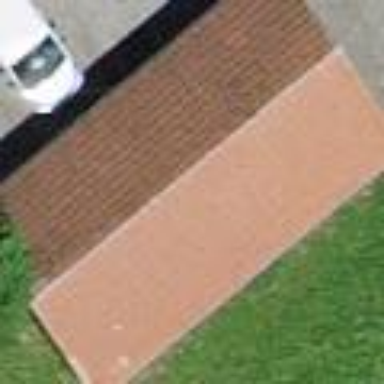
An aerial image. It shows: Garage.